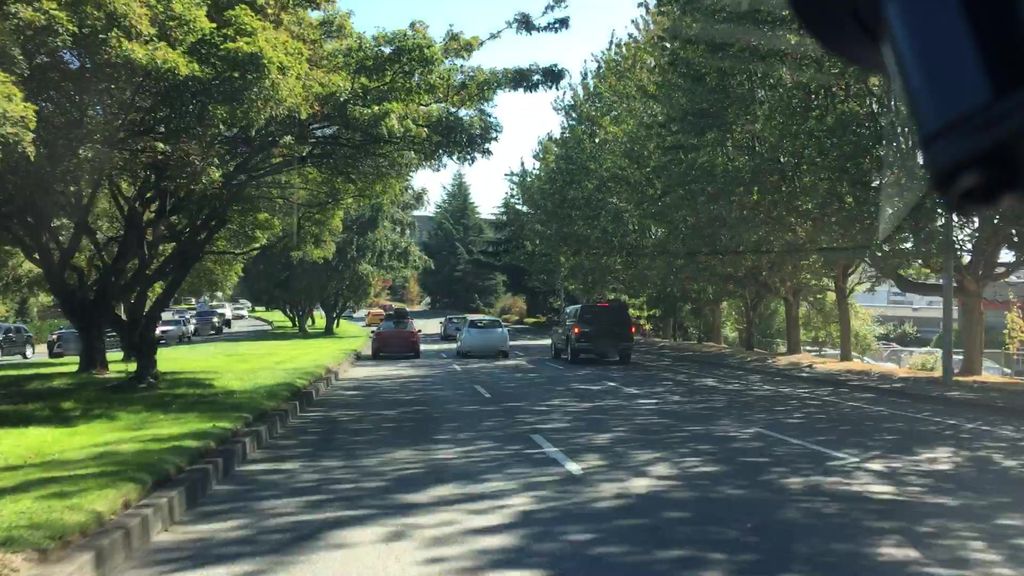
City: victoria